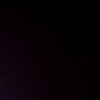
Label: space